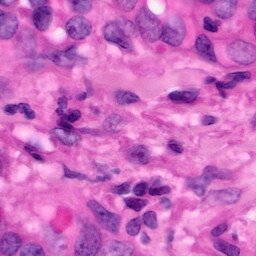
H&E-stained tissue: Pancreatic